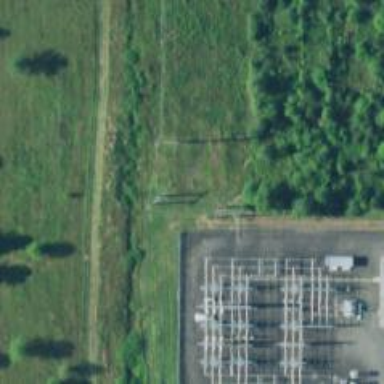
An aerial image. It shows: H-frame designed tower for power lines.